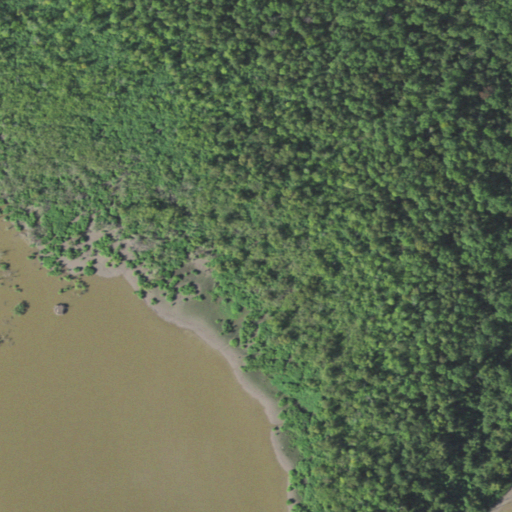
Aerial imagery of island in Illinois named Helmbold Island containing woody wetlands, herbaceous wetlands, and open water